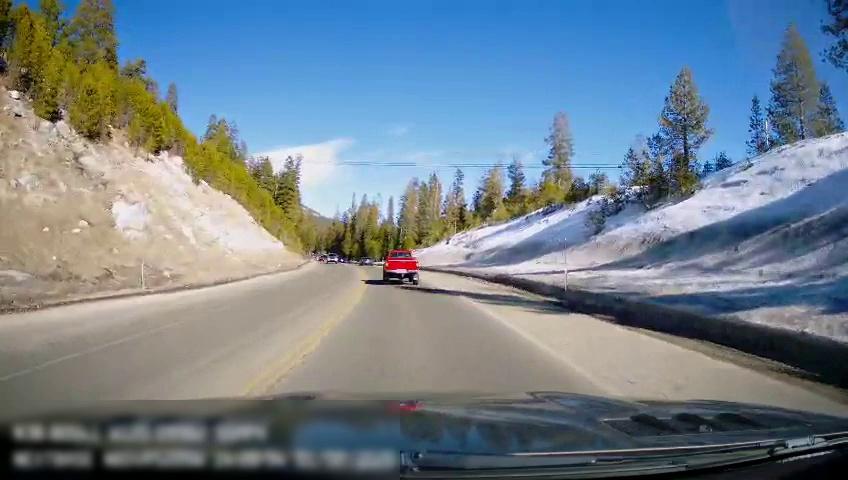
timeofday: Day
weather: Sunny
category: Drivable Space
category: Vehicles | SUV
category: Vehicles | Car
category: Vehicles | Truck
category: Lanes | Opposite Lane
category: Lanes | Opposite Lane
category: Lanes | Current Lane
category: Lanes | Current Lane